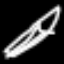
Label: pencil